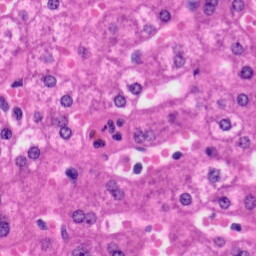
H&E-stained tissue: Liver